Question: Guys I'm working on the Newsstand stuff now. I'm trying to handle network errors.
What you see on the image below is my simple log ("Percentage: %i" is inside 'connection:didWriteData:totalBytesWritten:expectedTotalBytes:').
My problem is depicted in the last 3 lines of code.

What I've done in this lines:
1. After that line I've switched on the airplane mode (simulated network error)
2. I've received connection:didWriteData:totalBytesWritten:expectedTotalBytes: with totalBytesWritten equal to expectedTotalBytes
3. I've received connectionDidFinishDownloading:(NSURLConnection *)connection destinationURL:(NSURL *)destinationURL.
After that:
Hooray, I've just finished downloading my .zip, I can unpack it, announce the status to my view and so on... :(
I have implemented 'connection:didFailWithError:' but it's not invoked.
I was trying to grab the 'totalBytesWritten' in last invoked 'didWriteData:' and compare it to real file size in 'DidFinishDownloading:'
I have stripped all my project away just to make sure that its not related to my whole design.
I'm thinking about combination of 'NSTimer' and 'NKIssueContentStatusAvailable' to check the real download status.
Update:
- - -
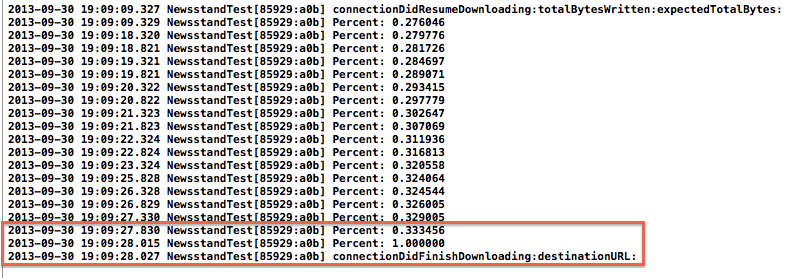
Answer: It's not an issue anymore when switching to Airplane, but still can reproduce the issue when throttling on Charles proxy.
I ended up with this solution (checking if 'connection:didWriteData:...' is telling the truth in 'connectionDidFinishDownloading:destinationURL:'):
'''
- (void)connection:(NSURLConnection *)connection didWriteData:(long long)bytesWritten totalBytesWritten:(long long)totalBytesWritten expectedTotalBytes:(long long)expectedTotalBytes
{
...
self.declaredSizeOfDownloadedFile = expectedTotalBytes;
}
'''
And:
'''
- (void)connectionDidFinishDownloading:(NSURLConnection *)connection destinationURL:(NSURL *) destinationURL
{
NSDictionary* fileAttributes = [[NSFileManager defaultManager] attributesOfItemAtPath:destinationURL.absoluteString error:nil];
NSNumber* destinationFileSize = [fileAttributes objectForKey:NSFileSize];
if (destinationFileSize.intValue != self.declaredSizeOfDownloadedFile)
{
NSError* error = ...;
[self connection:connection didFailWithError:error];
self.declaredSizeOfDownloadedFile = 0;
return;
}
...
}
'''